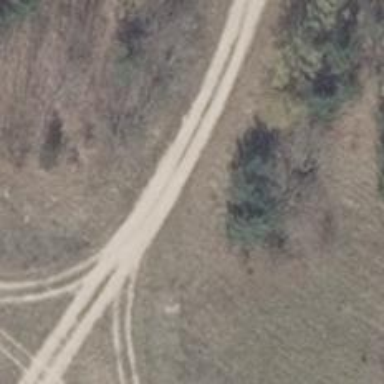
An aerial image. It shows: Compacted track with grade2 level.